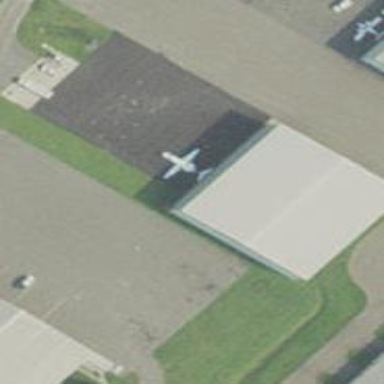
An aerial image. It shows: Building that is hangar at the airport.